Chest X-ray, AP view. Patient: 27 years old, sex F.
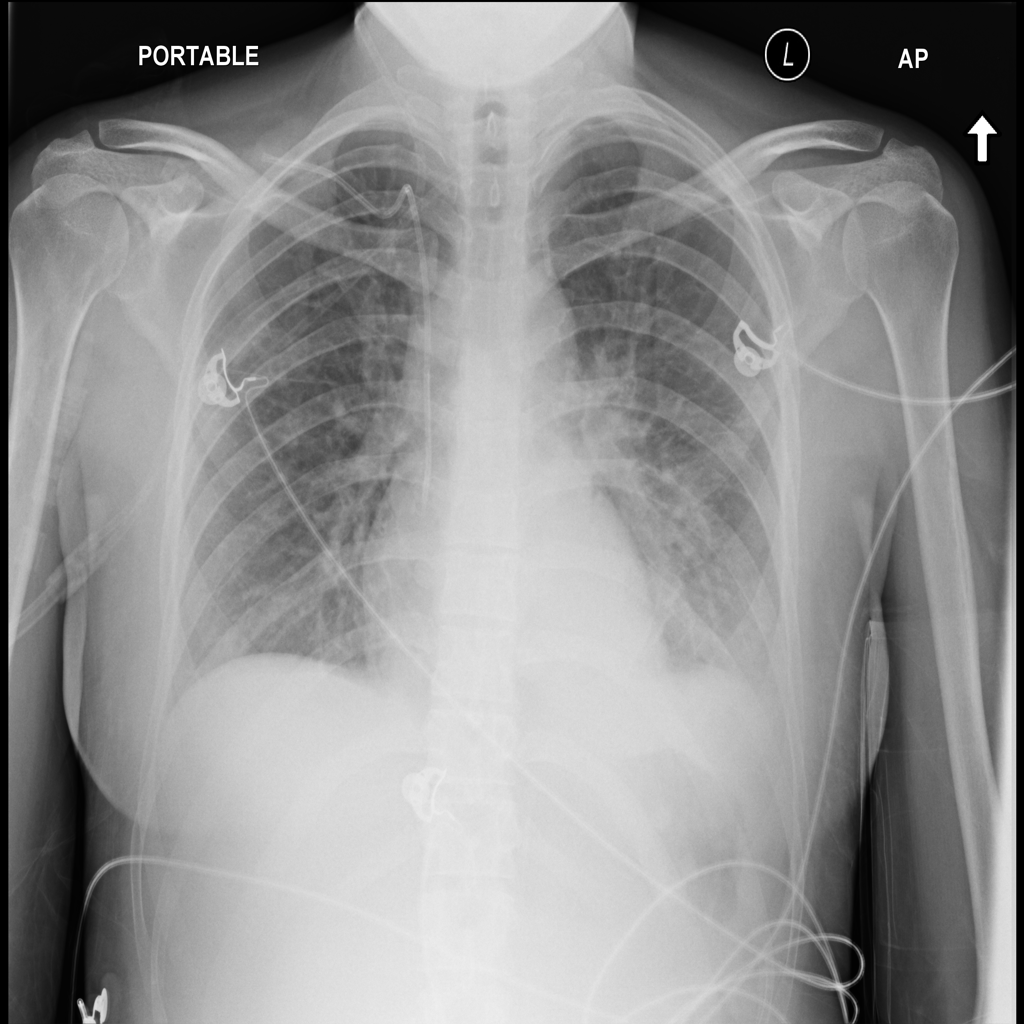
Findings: Edema, Effusion, Infiltration